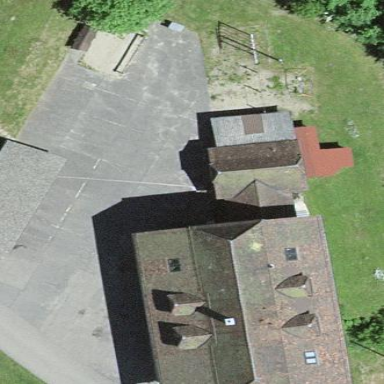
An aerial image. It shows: School.